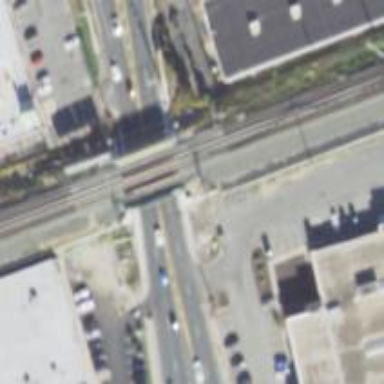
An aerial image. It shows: Bridge over electrified railway tracks.